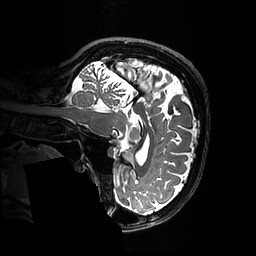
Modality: T2w
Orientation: sagittal
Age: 42
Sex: female
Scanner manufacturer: ge
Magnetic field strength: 3 T
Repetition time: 3.216 s
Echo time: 0.0669 s